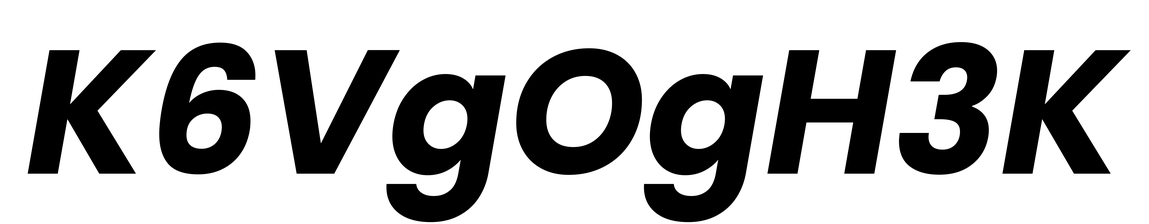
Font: Poppins-BoldItalic